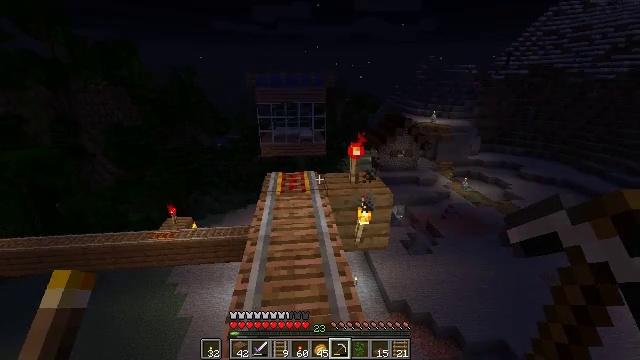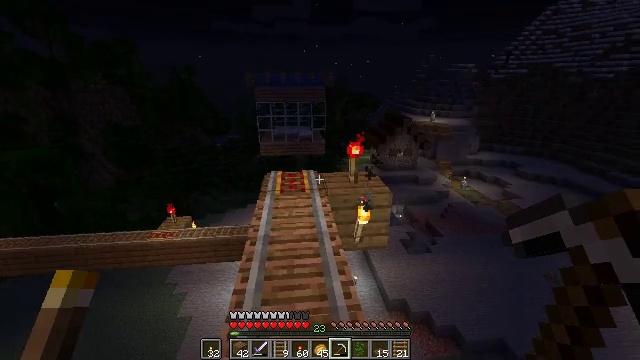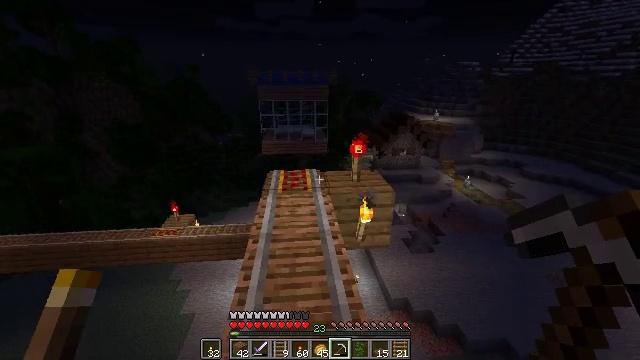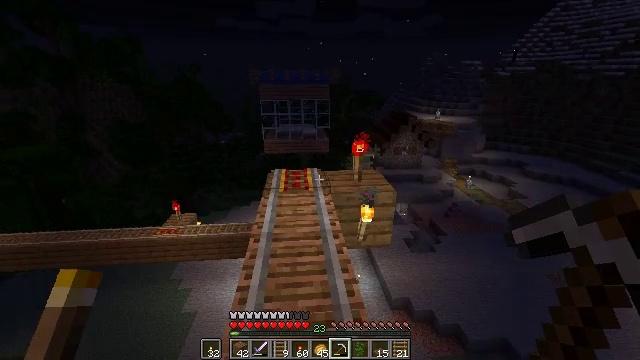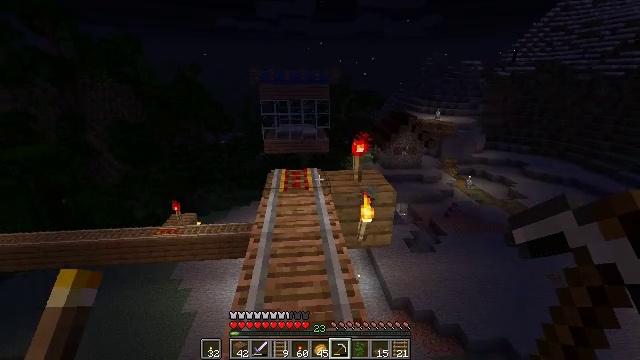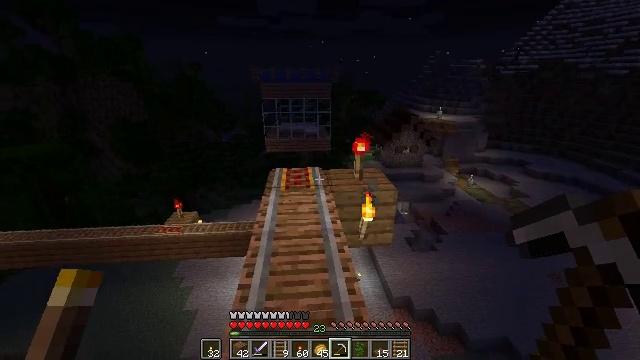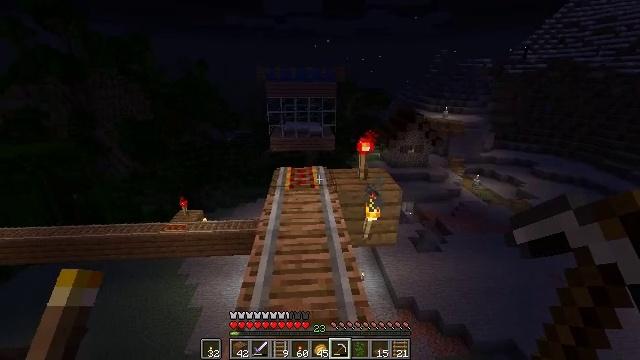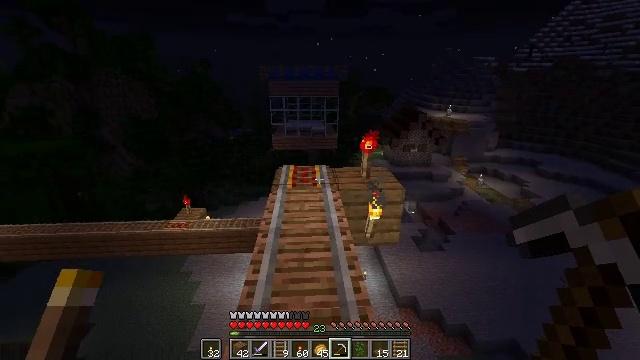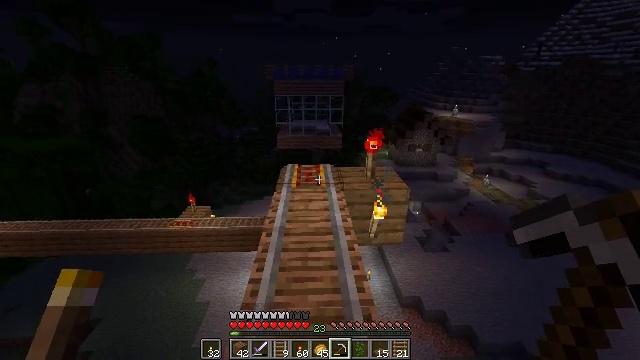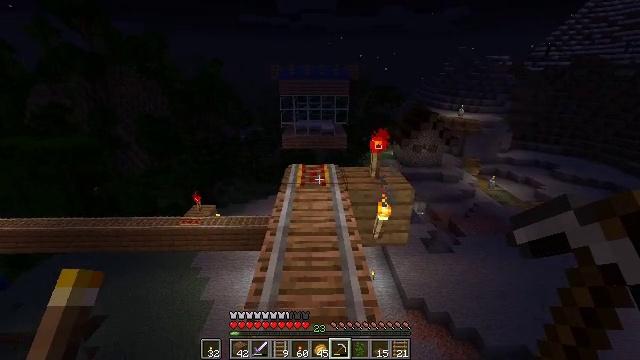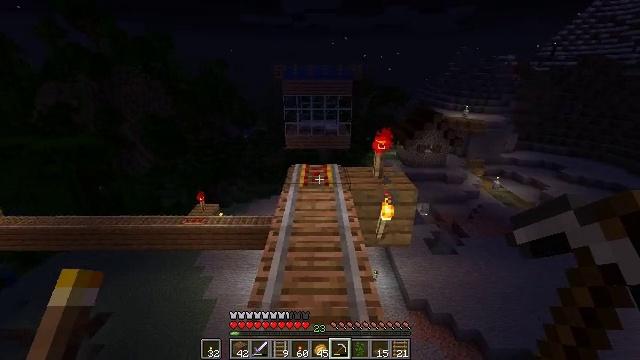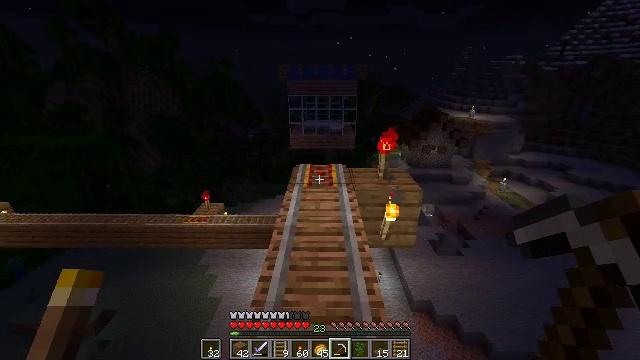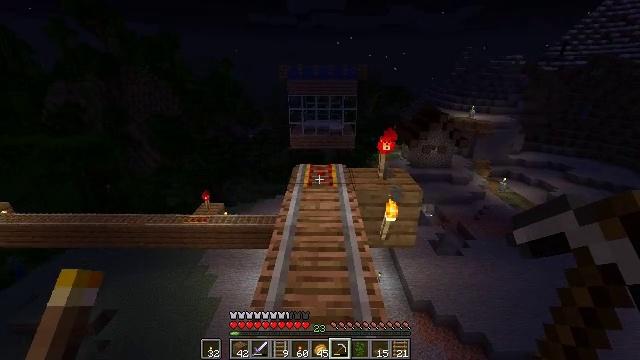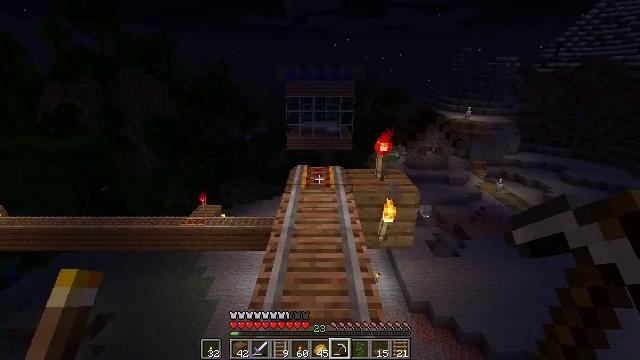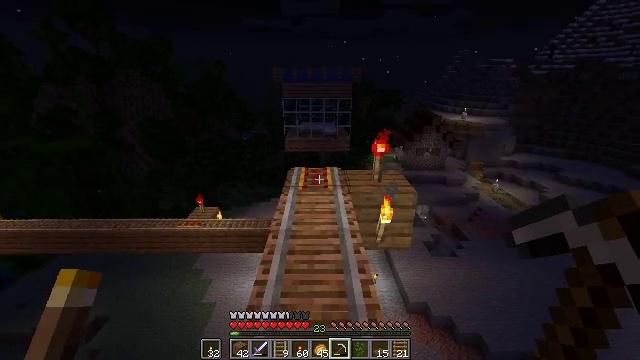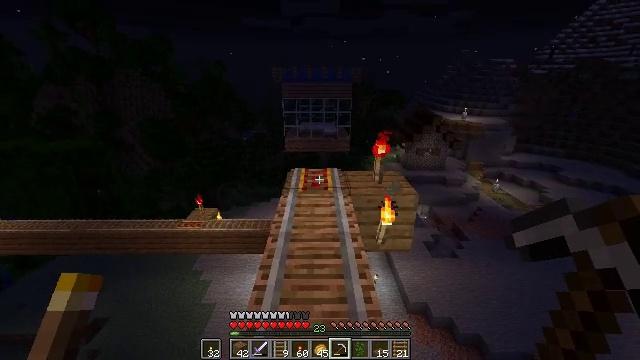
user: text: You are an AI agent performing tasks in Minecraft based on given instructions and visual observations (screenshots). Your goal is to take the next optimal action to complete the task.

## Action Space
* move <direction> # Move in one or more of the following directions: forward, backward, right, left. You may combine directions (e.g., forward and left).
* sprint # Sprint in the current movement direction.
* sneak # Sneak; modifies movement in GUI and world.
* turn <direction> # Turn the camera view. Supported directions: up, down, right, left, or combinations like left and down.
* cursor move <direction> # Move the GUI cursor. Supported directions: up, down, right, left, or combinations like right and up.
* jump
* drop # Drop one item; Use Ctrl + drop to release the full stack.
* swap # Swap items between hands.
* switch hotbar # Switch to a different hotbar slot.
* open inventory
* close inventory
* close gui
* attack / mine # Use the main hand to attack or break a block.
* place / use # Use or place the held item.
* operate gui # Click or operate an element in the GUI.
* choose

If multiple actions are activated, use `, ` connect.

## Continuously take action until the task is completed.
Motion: motion action
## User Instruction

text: Get spruce planks back into your inventory.
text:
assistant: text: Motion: no_op
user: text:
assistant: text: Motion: no_op
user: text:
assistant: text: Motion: no_op
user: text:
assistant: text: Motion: no_op
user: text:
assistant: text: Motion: no_op
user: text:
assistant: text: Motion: turn left
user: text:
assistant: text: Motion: no_op
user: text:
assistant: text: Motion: turn left
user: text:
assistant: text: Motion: turn left
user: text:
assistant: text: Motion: no_op
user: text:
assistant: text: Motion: turn left
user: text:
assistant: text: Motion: no_op
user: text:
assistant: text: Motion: no_op
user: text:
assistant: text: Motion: no_op
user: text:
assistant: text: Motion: move forward
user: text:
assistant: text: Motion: move forward
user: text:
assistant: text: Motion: move forward
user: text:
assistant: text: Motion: move forward, turn left and down
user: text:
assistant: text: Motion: move forward, turn left and down
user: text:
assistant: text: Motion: move forward, turn down
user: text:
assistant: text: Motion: move forward, sprint, turn down
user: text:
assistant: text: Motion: move forward, sprint, turn down
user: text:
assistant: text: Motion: move forward, sprint
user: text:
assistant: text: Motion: move forward, turn right and down
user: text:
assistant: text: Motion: move forward, turn right
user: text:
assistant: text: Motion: move forward, turn right
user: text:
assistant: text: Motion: move forward, turn down
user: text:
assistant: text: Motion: move forward
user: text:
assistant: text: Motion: move forward
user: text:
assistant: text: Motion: move forward